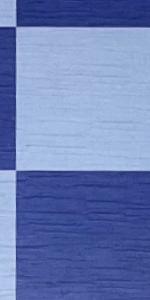
Label: Empty